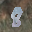
Label: 8